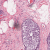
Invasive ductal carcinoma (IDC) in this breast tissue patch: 0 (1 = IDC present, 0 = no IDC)